Field crop: tomato
Growth stage: 2
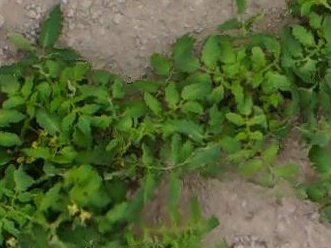
Species: tomato